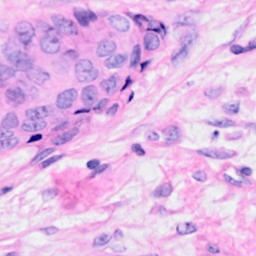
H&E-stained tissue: Breast